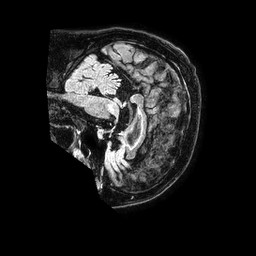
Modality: FLAIR
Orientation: sagittal
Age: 69
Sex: male
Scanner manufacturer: philips
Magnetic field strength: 1.5 T
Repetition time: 4.8 s
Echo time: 0.3 s